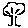
Label: tree